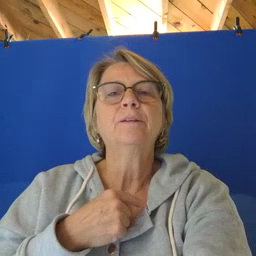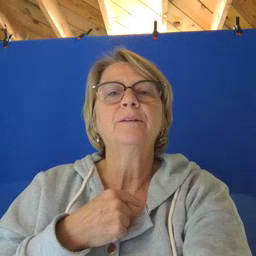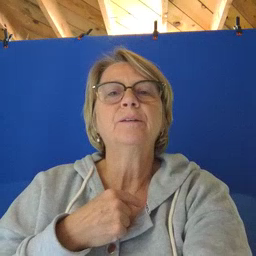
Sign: chin